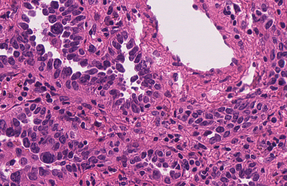
Tumor epithelial tissue: yes
Tumor-associated stroma tissue: yes
Normal tissue: no